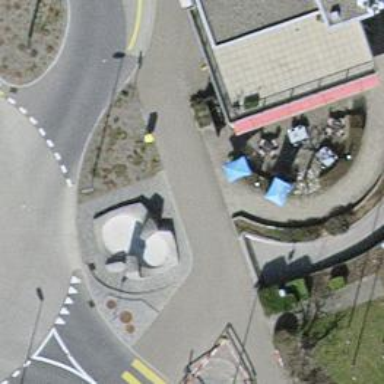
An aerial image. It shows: Beautiful fountain.